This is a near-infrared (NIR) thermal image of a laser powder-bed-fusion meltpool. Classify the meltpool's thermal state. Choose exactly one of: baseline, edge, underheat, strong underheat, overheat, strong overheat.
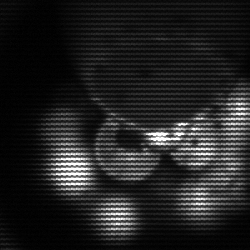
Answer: edge